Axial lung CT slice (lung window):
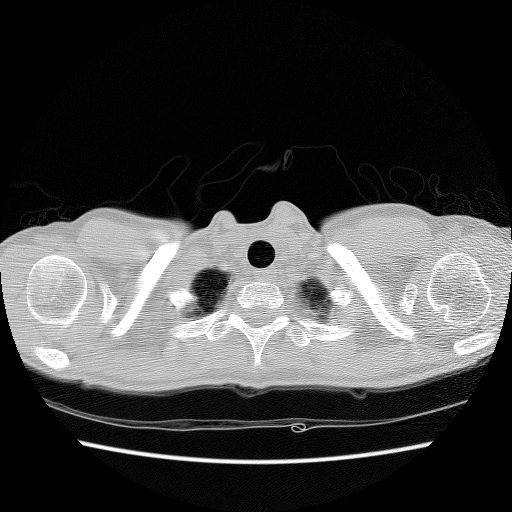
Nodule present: no